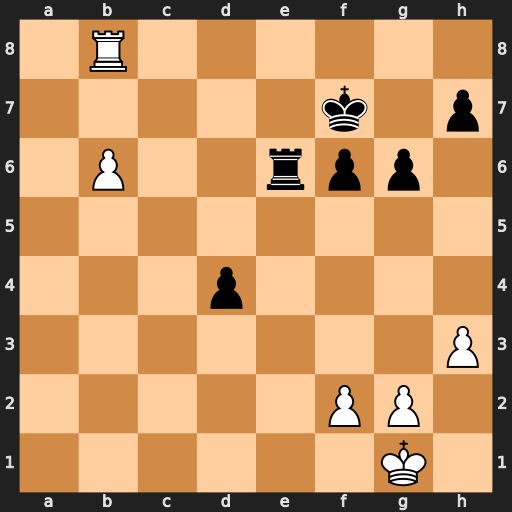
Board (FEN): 1R6/5k1p/1P2rpp1/8/3p4/7P/5PP1/6K1
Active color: w
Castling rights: -
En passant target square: -
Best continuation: b7 Rb6 Rh8